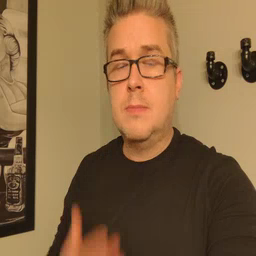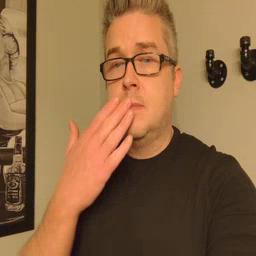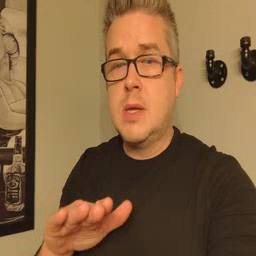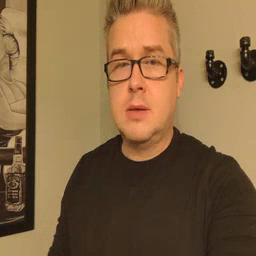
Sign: bad